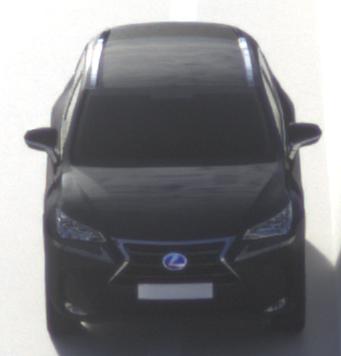
Make: Lexus
Model: NX 300h
Detailed model: NX (AZ1)
Model produced from: 2017/11
Model produced until: 2018/08
Doors: 5
Color: black
Road condition: dry road
Daytime: morning or afternoon
Contrast: medium contrast